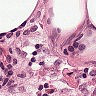
Metastatic tissue present: no